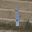
Label: 1